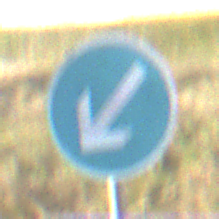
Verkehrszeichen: VorgeschriebeneVorbeifahrtLinks
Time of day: MorningAfternoon
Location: Outdoor (Nature)
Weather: Clear
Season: NotSpecified
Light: Natural